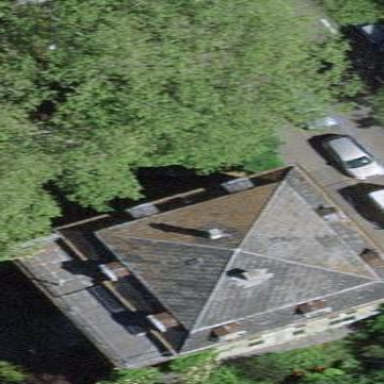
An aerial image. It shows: Detached building with pyramidal roof shape.